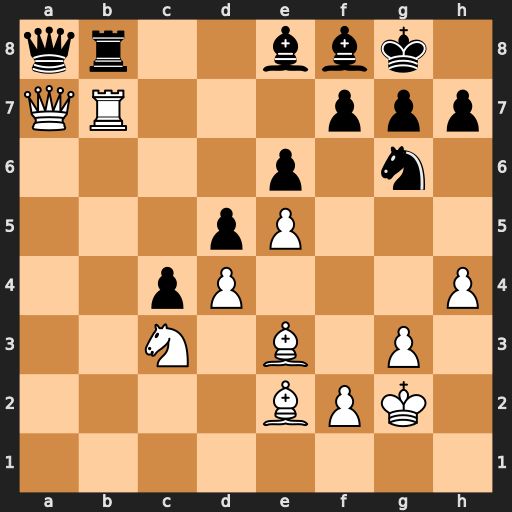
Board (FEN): qr2bbk1/QR3ppp/4p1n1/3pP3/2pP3P/2N1B1P1/4BPK1/8
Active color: w
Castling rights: -
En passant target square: -
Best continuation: Qxb8 Qxb8 Rxb8